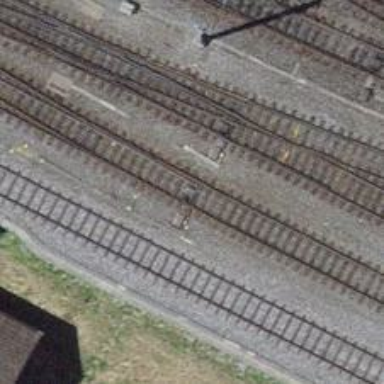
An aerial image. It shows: Railway siding with one electrified track and contact line for powering the train.